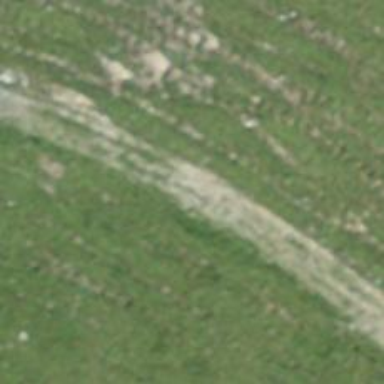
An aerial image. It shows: Unpaved track with grade3 tracktype.